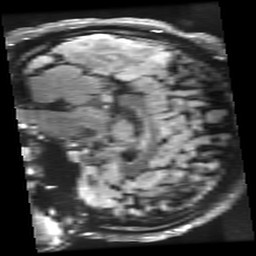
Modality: FLAIR
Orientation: sagittal
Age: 21
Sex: female
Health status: healthy
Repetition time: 12 s
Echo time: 0.09782 s